RGB frame:
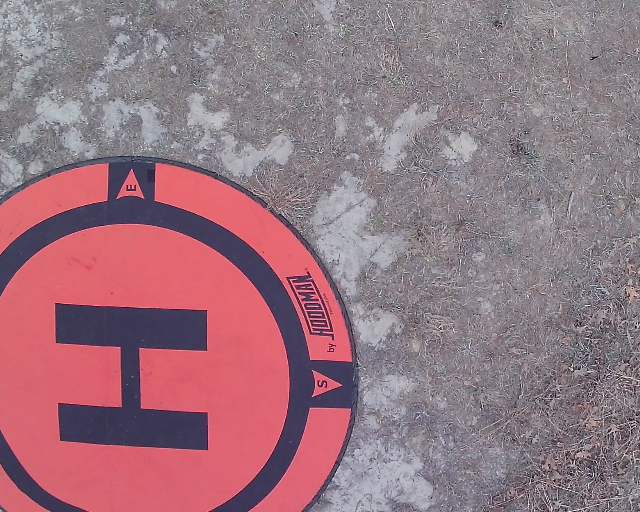
Thermal frame:
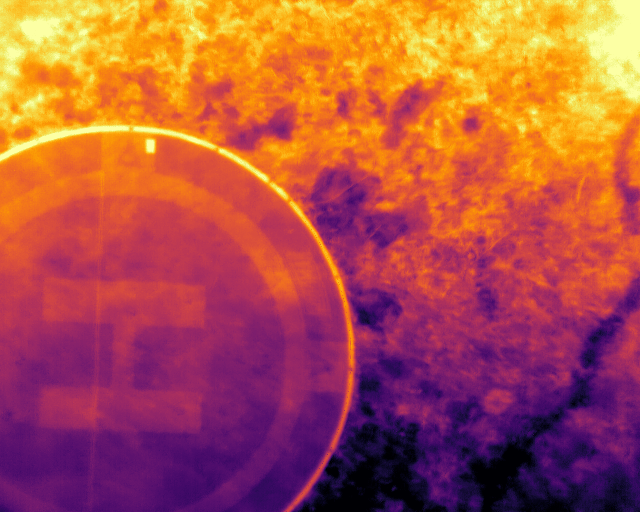
Captured: 2026-02-26 03:12:16
Pixels at or above 80 °C: 0 (fraction of frame: 0)